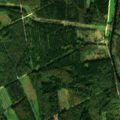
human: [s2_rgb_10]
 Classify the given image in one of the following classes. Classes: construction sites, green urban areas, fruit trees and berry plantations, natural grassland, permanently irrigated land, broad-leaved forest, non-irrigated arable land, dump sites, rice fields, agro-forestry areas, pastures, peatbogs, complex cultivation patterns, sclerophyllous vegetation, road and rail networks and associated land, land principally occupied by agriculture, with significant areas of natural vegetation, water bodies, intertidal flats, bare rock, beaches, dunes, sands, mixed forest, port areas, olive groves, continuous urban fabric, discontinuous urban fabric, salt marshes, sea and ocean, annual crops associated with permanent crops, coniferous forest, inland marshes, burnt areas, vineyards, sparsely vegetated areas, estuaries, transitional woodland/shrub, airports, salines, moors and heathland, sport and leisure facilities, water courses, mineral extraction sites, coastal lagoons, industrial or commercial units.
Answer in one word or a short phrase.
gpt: land principally occupied by agriculture, with significant areas of natural vegetation, broad-leaved forest, mixed forest